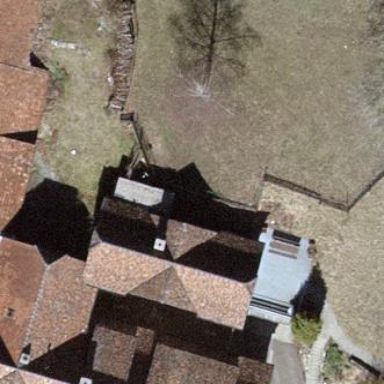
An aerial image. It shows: Gabled farm building with roof made of brown roof tiles. The orientation of the roof is along the building.